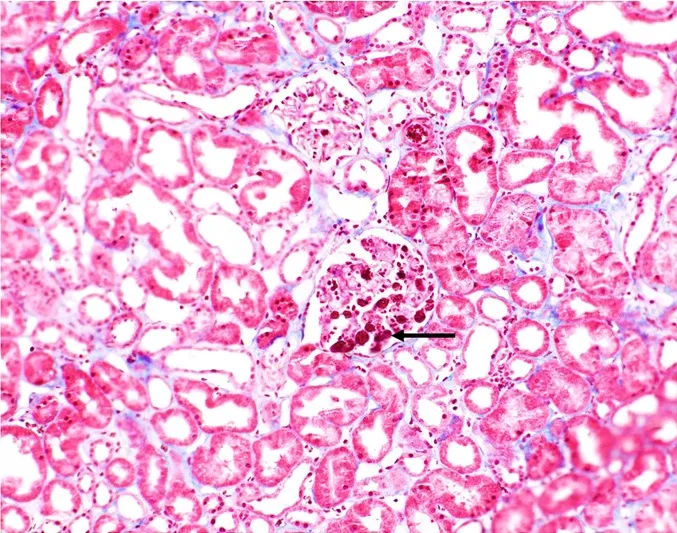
Biopsy image from patient. Fibrin thrombi seen in glomeruli (black arrow). Small arteries and arterioles demonstrated focal fibrinoid necrosis of the arterial wall (not shown).
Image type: pathology (masson_trichrome)